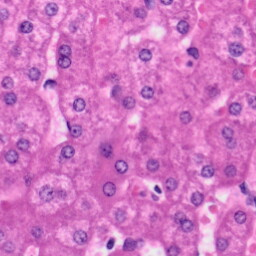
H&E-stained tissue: Liver